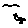
Label: bird